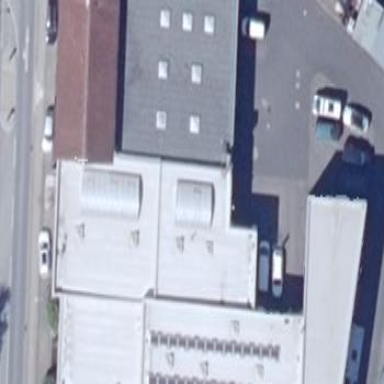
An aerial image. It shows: Commercial building.